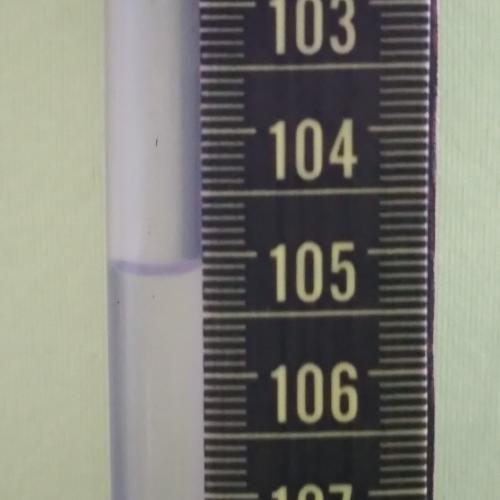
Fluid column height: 105.1 cm